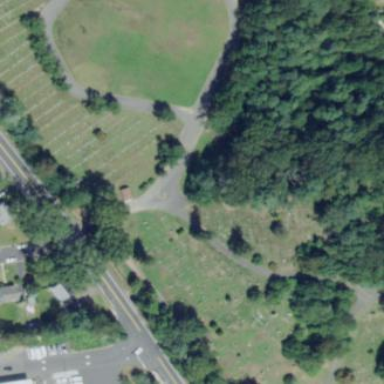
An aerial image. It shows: Cemetery.